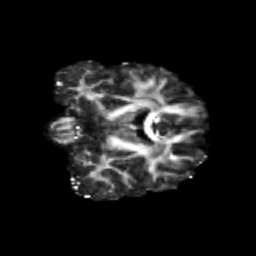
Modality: FA
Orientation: coronal
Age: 20
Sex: male
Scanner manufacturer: siemens
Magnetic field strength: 3 T
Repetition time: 3.5 s
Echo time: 0.125 s